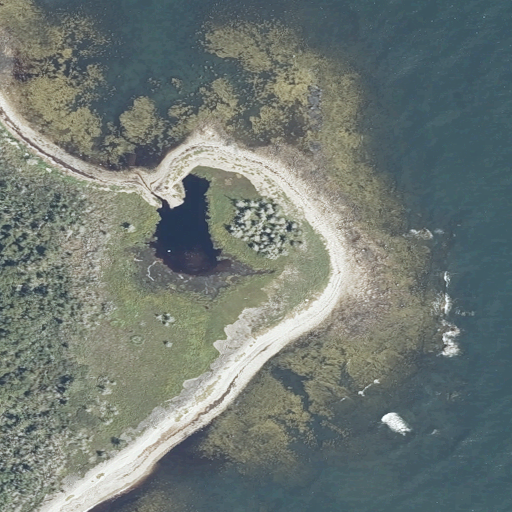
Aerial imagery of cape in Maine named Wood Pond Point containing herbaceous wetlands, open water, woody wetlands, and barren land